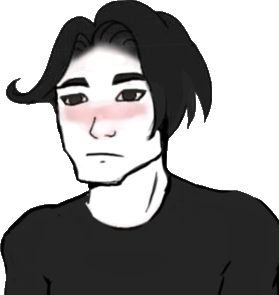
Label: 5_Trad_Boywife